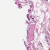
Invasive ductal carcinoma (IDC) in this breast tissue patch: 0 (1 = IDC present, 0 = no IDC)